Aerial crown-view tile of a tropical tree (Barro Colorado Island, Panama), acquired 20250317:
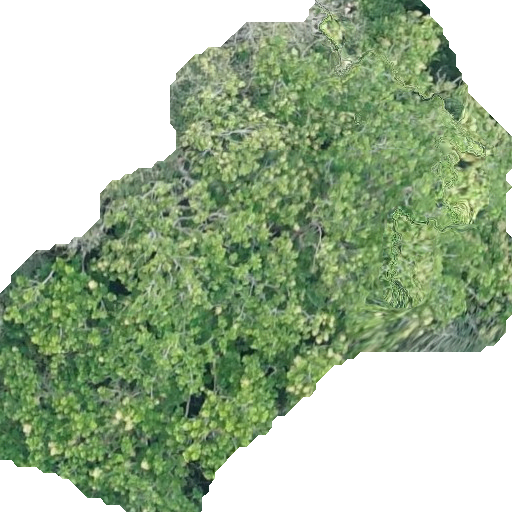
Species: Anacardium excelsum
GBIF accepted scientific name: Anacardium excelsum
Crown area: 262.038 m²